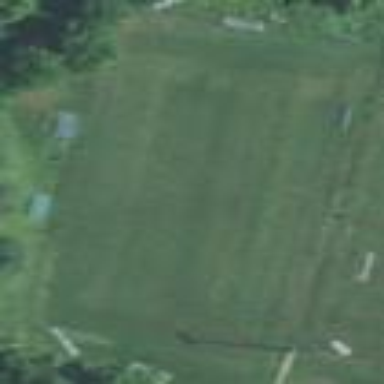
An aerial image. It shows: Grass pitch used for soccer.